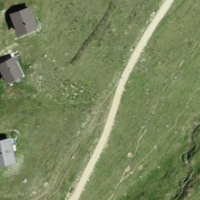
EUNIS habitat code: 23
Species observed at this site:
Arnica montana
Euphrasia alpina
Campanula barbata
Erebia tyndarus